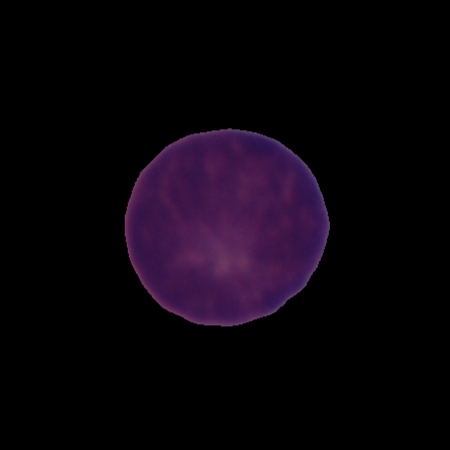
Label: cancer